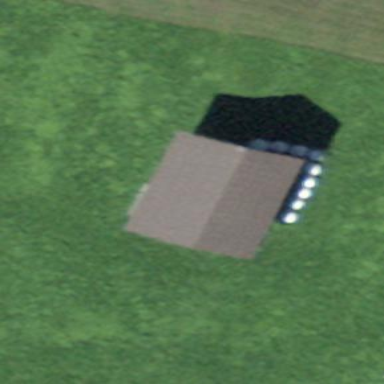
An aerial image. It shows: Barn.